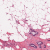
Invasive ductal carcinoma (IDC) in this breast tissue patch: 1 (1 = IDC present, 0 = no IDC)